Field crop: maize
Growth stage: 1
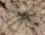
Species: salsola